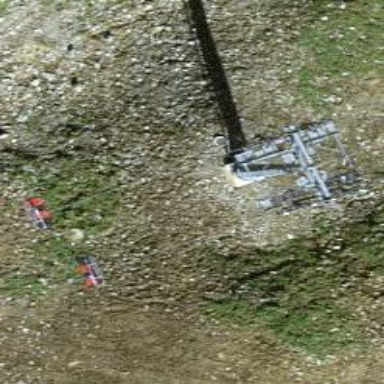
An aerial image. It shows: Pylon for aerialway.